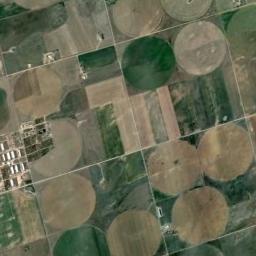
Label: circular_farmland